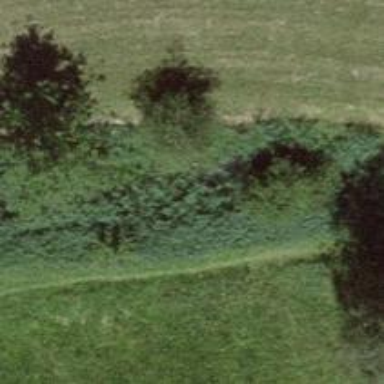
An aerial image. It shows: Ditch serving as waterway.